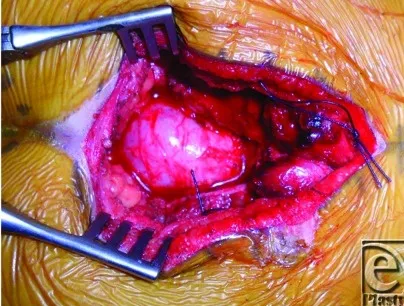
Intraoperative photographs. Patient is positioned prone with head oriented to the right. Tumor resection resulted in a complex defect with extensive dead space and projection of the rectum into the wound (right).
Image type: medical_photograph (other_medical_photograph)